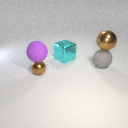
large cyan metal cube behind large gray rubber sphere